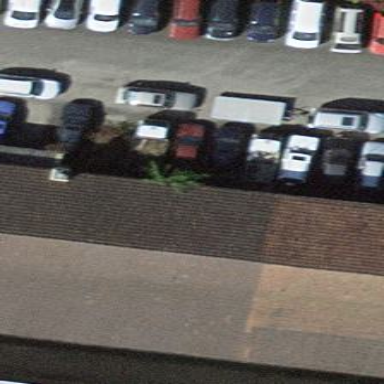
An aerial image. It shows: Garage building.